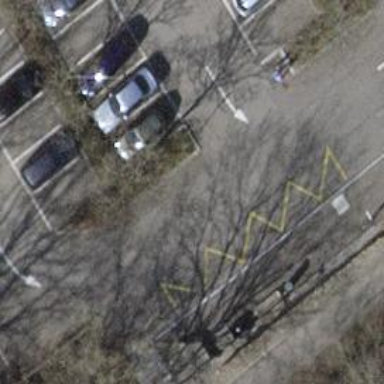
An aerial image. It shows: Asphalt parking aisle road for service vehicles.